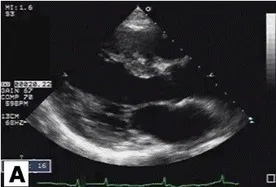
Echocardiographic and angiographic findings of case 2. Parasternal long axis view of a two-dimensional echocardiographic image showing. Left ventricular hypertrophy.
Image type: radiology (ultrasound)